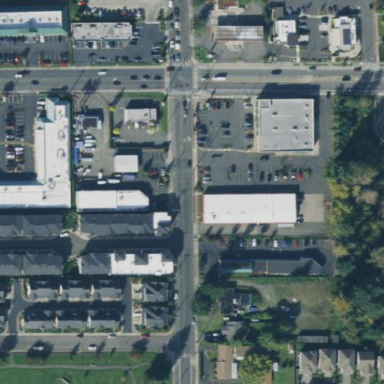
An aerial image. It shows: Commercial area.